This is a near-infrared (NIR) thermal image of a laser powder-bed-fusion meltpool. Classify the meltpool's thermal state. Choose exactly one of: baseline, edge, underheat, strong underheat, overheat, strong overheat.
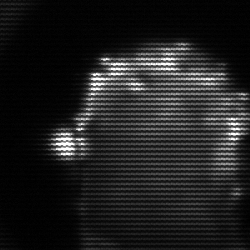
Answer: baseline